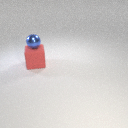
large red rubber cube below small blue metal sphere